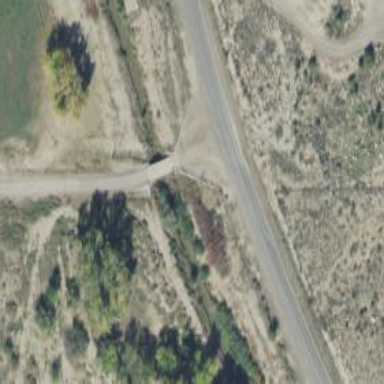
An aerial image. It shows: Culvert tunnel under canal.